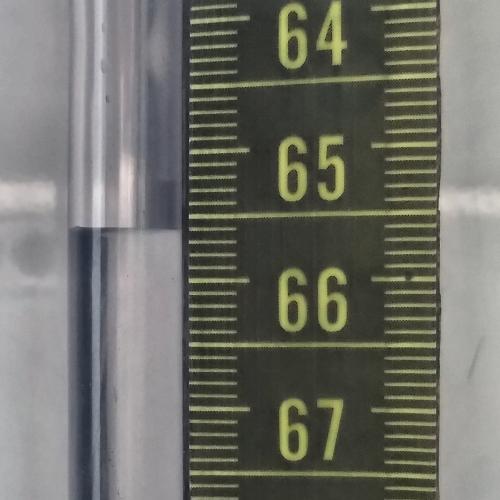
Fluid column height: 65.6 cm